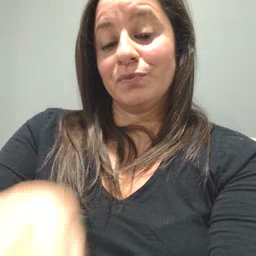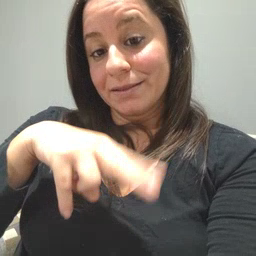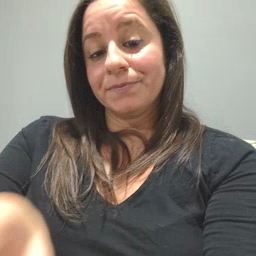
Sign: read